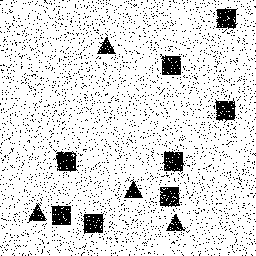
Squares: 8
Triangles: 4
Stars: 0
Total shapes: 12